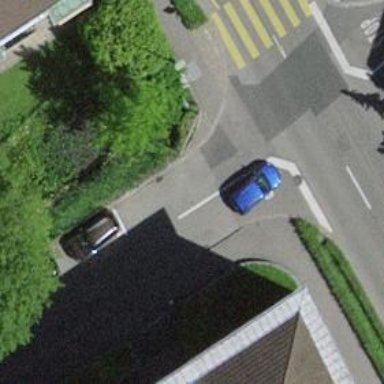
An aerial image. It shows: Marked road crossing.